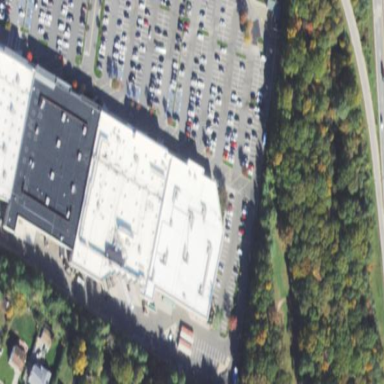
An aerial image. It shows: Retail building.